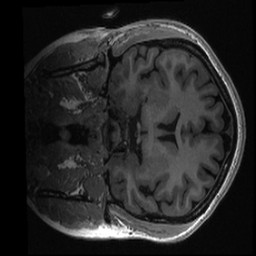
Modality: T1w
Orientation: coronal
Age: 29
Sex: female